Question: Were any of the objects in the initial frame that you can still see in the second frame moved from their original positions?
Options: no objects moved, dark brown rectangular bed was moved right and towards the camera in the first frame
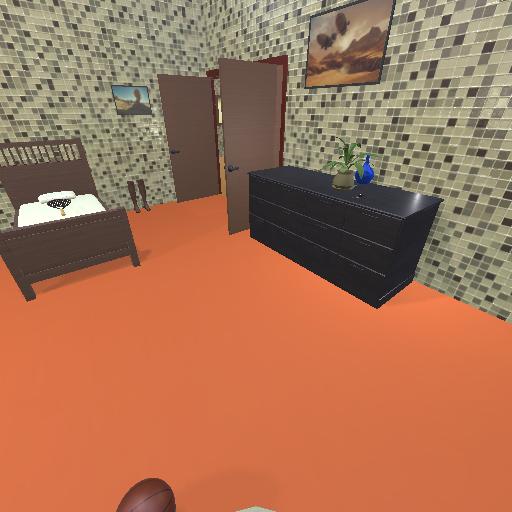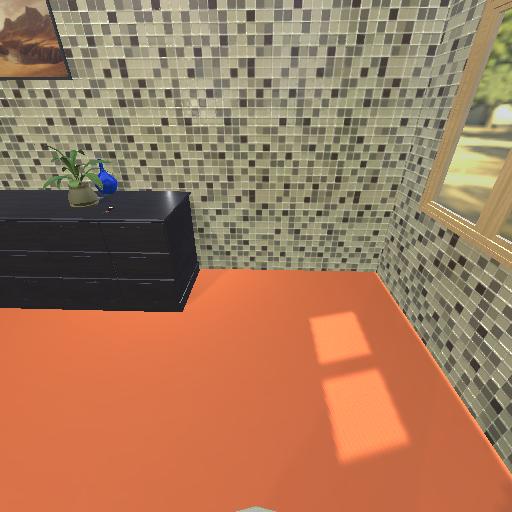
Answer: no objects moved